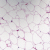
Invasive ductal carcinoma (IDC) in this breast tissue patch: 0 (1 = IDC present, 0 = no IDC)